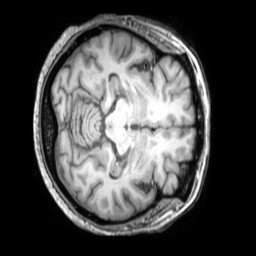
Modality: T1w
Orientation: axial
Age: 58
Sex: female
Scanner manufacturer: philips
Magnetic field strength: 3 T
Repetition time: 0.009868 s
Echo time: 0.004592 s